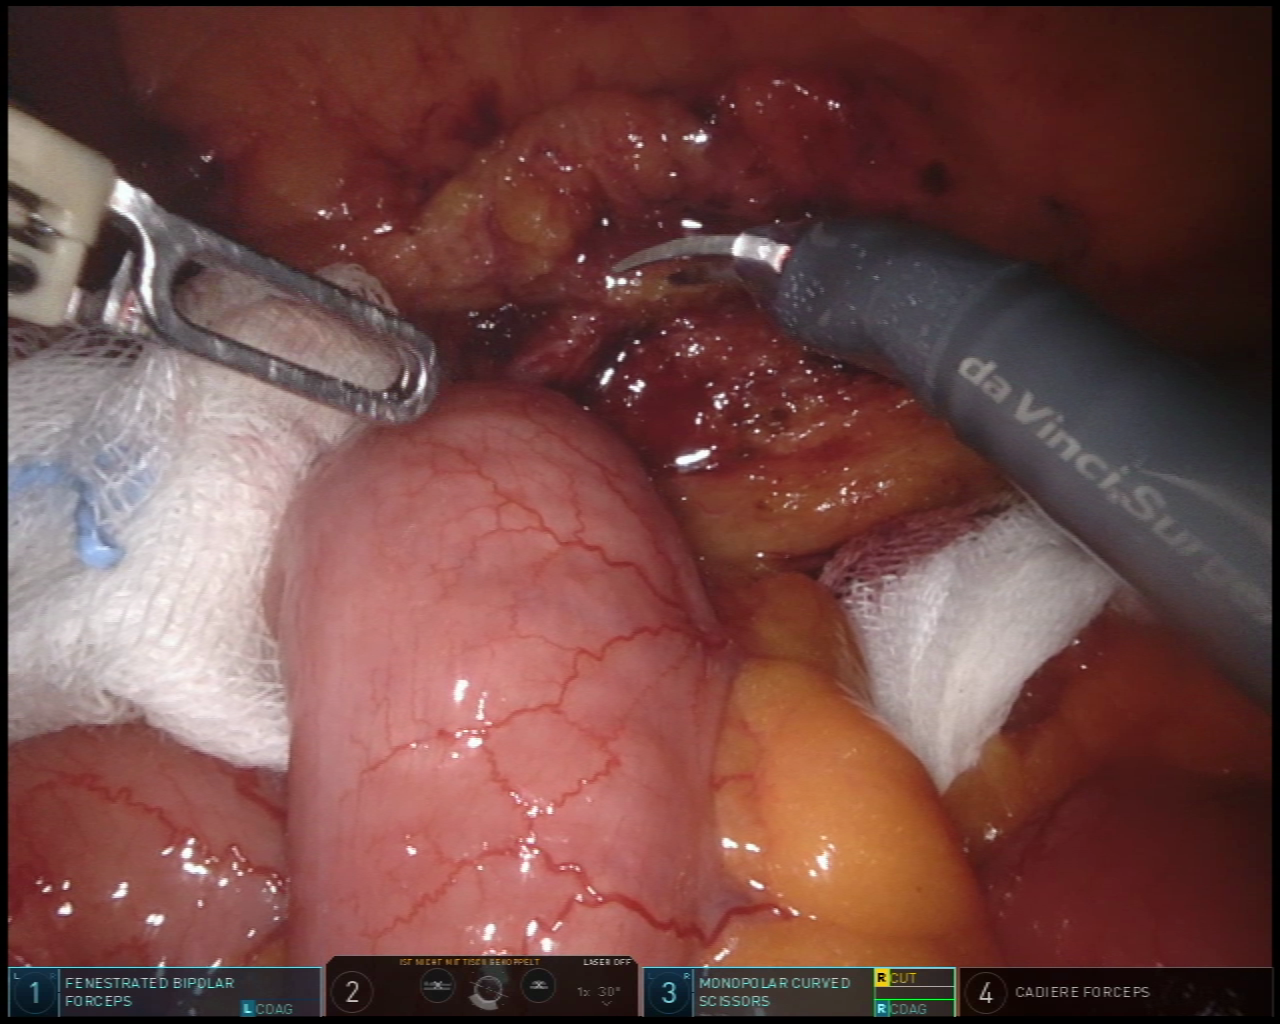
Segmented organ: small_intestine
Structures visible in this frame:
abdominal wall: no
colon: no
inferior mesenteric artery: no
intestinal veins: no
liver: no
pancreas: no
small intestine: yes
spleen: no
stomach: no
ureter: no
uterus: no
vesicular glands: no